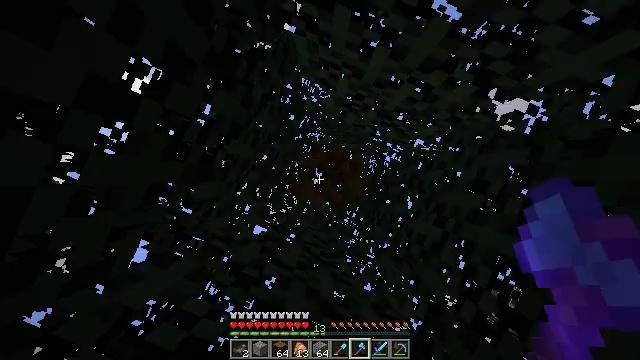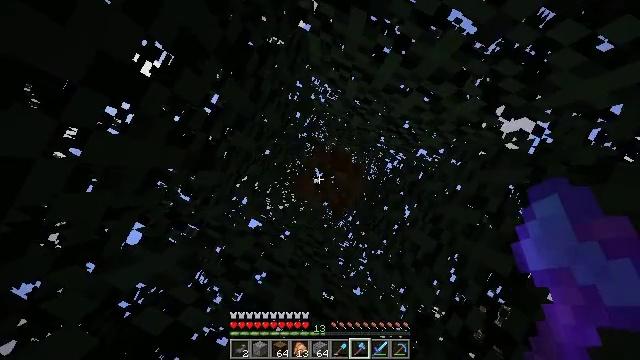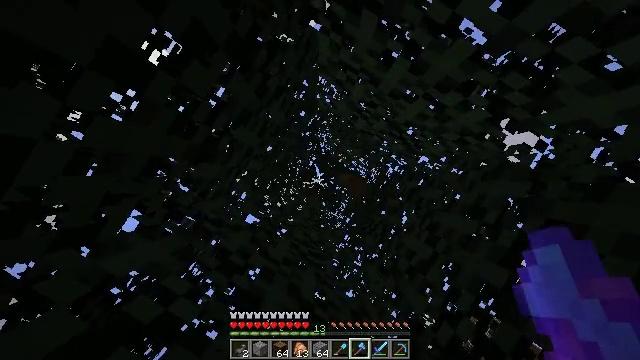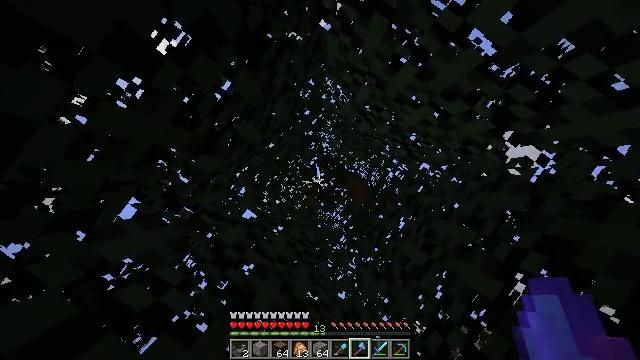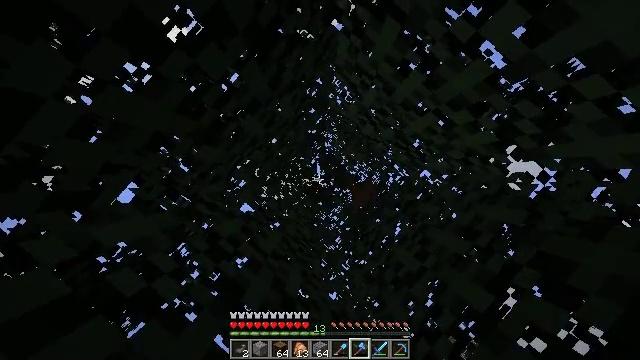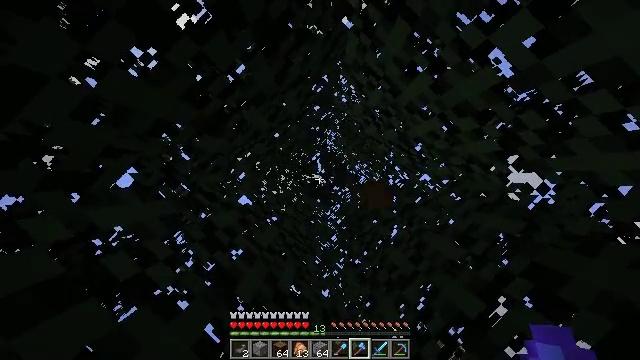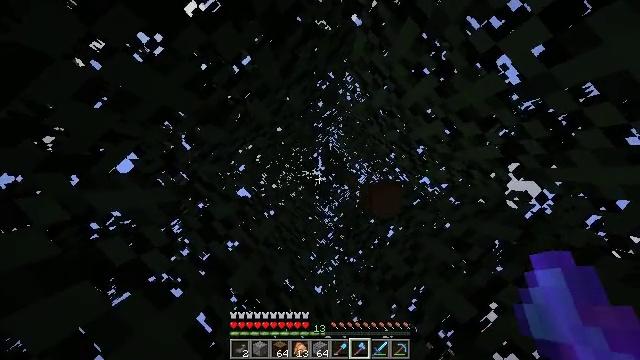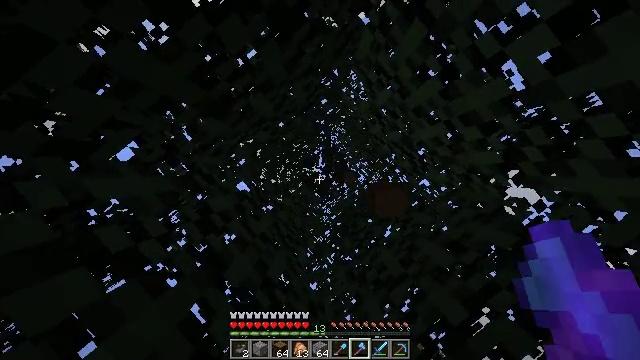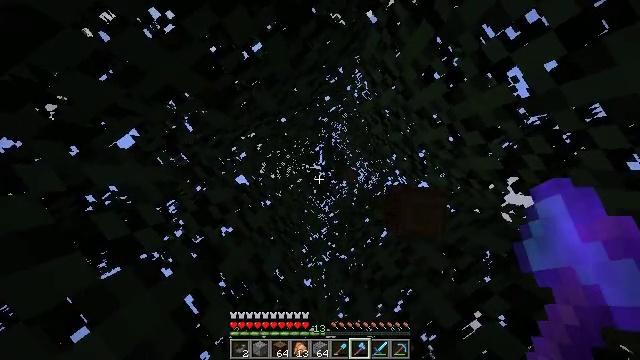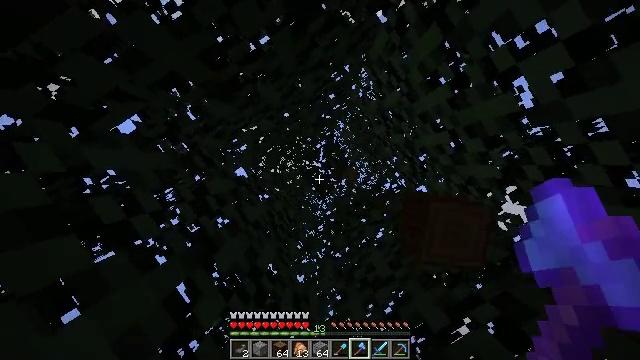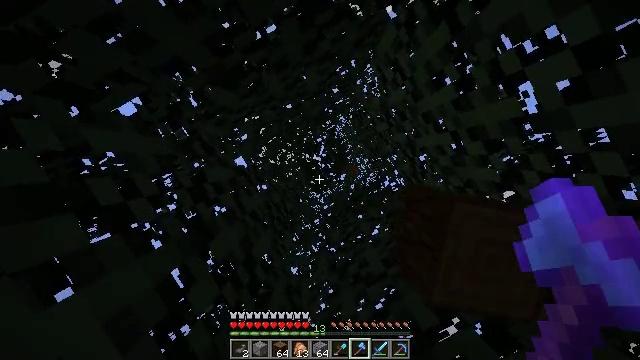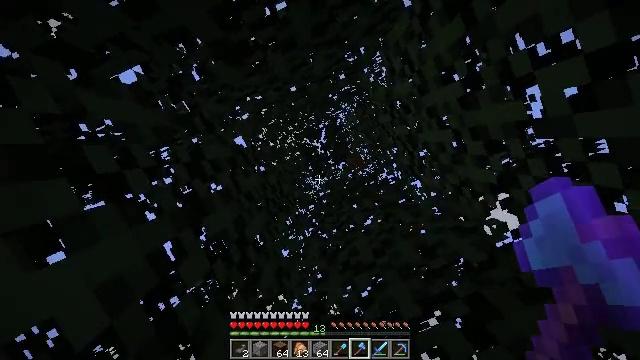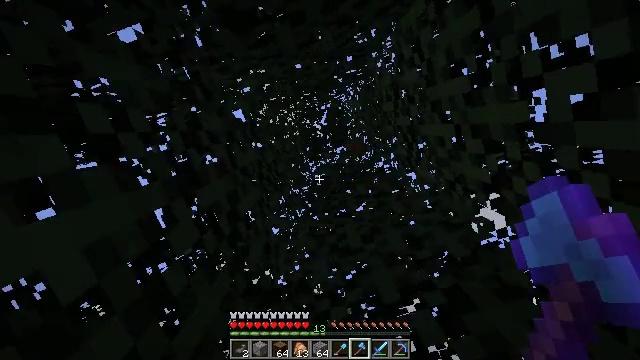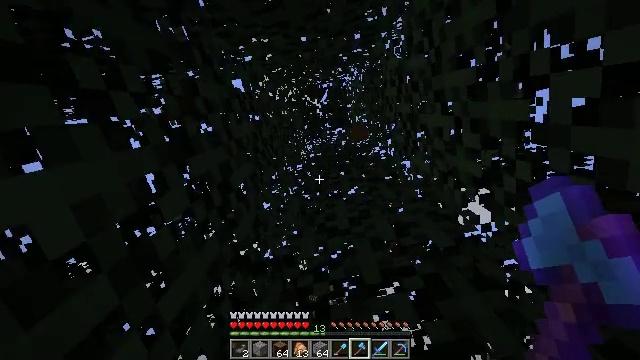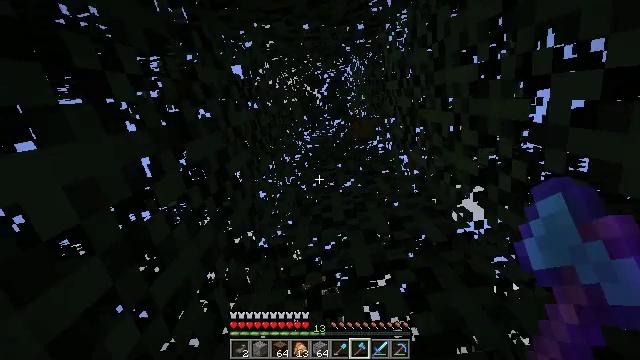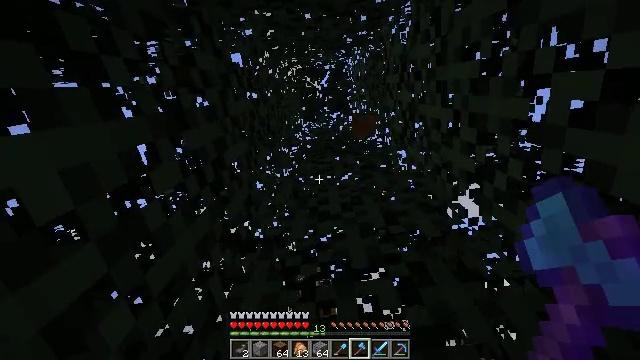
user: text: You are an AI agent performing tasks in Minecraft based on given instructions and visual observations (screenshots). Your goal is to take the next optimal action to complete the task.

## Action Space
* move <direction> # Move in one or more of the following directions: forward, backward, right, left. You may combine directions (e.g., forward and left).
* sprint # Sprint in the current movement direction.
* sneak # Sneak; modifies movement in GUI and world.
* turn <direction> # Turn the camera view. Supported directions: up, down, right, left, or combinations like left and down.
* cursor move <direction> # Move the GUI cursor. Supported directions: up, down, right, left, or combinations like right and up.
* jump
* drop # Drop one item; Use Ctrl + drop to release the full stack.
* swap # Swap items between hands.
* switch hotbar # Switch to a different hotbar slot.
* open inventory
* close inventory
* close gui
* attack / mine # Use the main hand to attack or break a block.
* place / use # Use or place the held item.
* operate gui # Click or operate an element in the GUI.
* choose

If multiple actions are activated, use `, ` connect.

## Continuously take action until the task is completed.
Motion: motion action
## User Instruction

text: Harvest the large fern for decoration.
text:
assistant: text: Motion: turn right, attack / mine
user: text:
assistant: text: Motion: turn right, attack / mine
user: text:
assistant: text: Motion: turn right, attack / mine
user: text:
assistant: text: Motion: turn right, attack / mine
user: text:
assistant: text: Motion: turn right, attack / mine
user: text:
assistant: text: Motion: turn right, attack / mine
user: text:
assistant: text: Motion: turn right, attack / mine
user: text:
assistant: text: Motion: turn right, attack / mine
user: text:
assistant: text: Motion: turn right, attack / mine
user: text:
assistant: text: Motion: turn right and down, attack / mine
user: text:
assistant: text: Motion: turn right and down, attack / mine
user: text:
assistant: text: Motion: turn right and down
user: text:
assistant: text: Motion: turn right and down
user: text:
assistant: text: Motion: turn right and down
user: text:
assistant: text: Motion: turn right and down
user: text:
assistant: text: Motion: turn right
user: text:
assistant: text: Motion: no_op
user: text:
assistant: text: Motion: no_op
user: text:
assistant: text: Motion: no_op
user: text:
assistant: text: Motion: turn down
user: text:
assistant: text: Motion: turn down
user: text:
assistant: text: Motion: turn right and down
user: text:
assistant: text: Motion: turn down
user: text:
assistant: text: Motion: turn left and down
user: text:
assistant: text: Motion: turn left and down
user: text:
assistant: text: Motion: turn left and down
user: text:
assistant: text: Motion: turn down
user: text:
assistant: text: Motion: turn right and down
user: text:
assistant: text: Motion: move forward, turn down
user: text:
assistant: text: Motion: move forward, turn down